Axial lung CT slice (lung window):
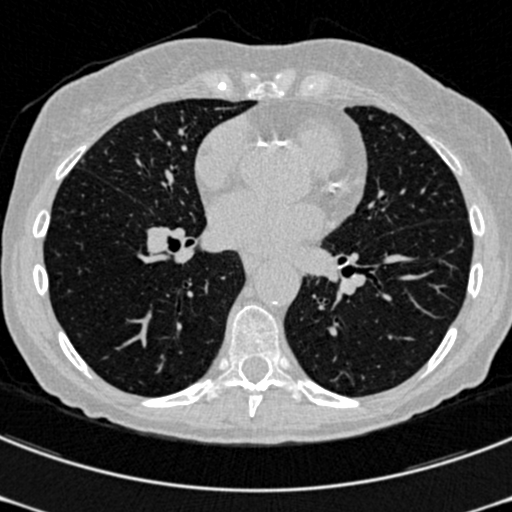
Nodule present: no